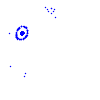
Particle: electron